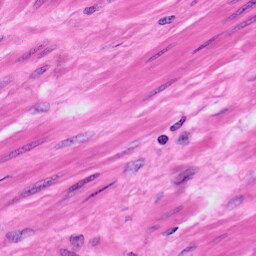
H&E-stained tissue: Prostate